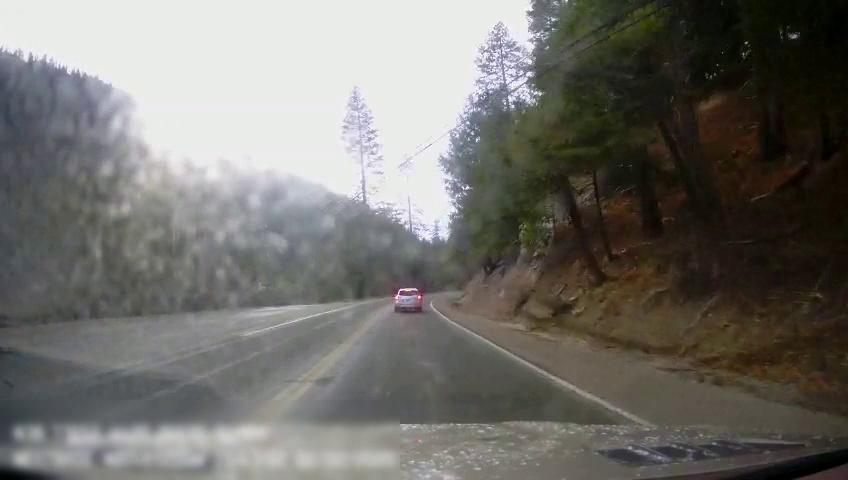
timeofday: Day
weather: Sunny
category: Drivable Space
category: Vehicles | Car
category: Lanes | Opposite Lane
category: Lanes | Current Lane
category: Lanes | Current Lane
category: Lanes | Current Lane